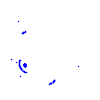
Particle: proton